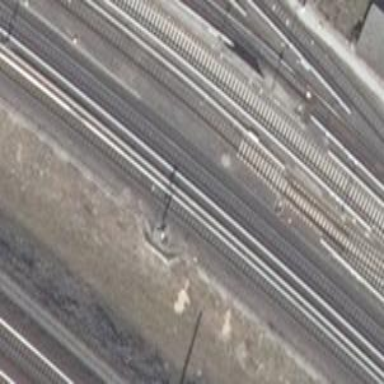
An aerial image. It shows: Railway signal.